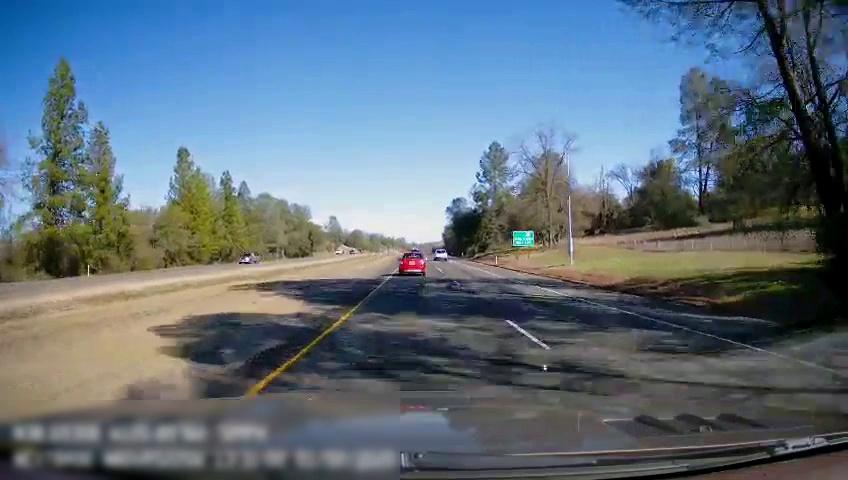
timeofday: Day
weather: Sunny
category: Drivable Space
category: Drivable Space
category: Vehicles | Truck
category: Vehicles | Car
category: Vehicles | SUV
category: Lanes | Current Lane
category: Lanes | Current Lane
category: Lanes | Alternate Lane
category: Traffic | Signs